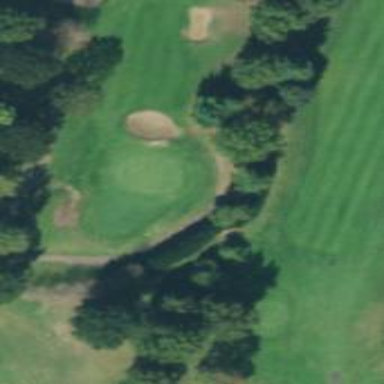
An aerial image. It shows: Golf hole.